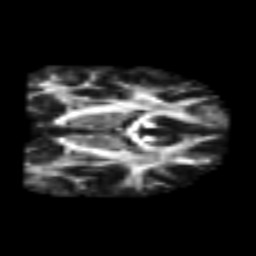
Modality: FA
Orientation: coronal
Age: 25
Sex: male
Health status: healthy